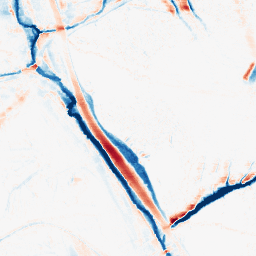
Category: morphological
Decomposition family: morphological_ellipse
Decomposition parameters: operation: average
width: 10
height: 20
Upsampling method: sinc_hamming
Upsampling parameters: scale: 2
kernel_size: 16
Upsampling scale: 2